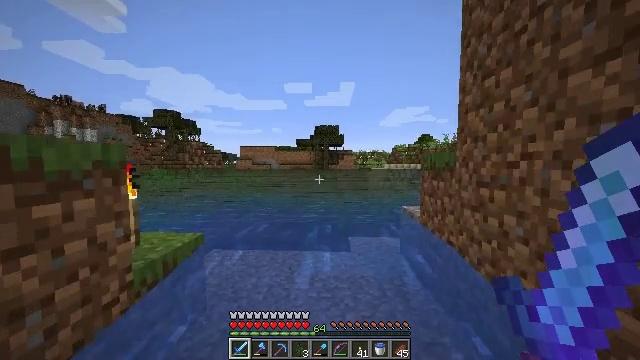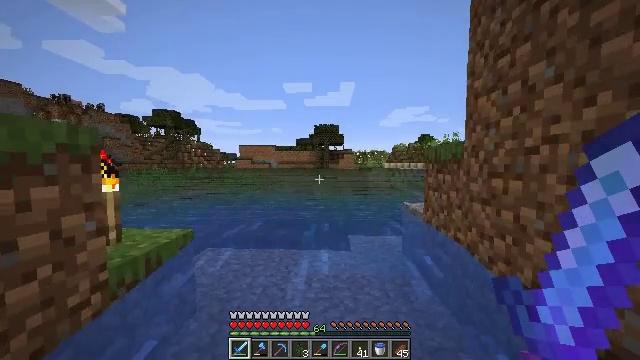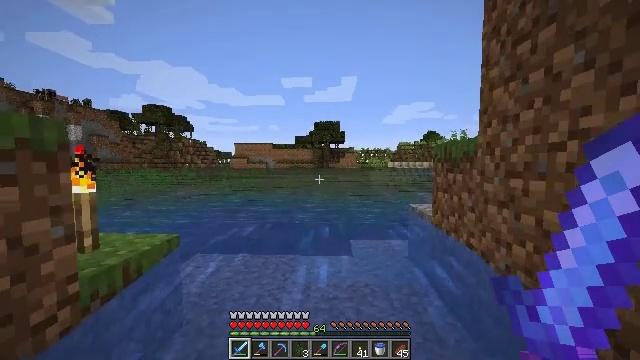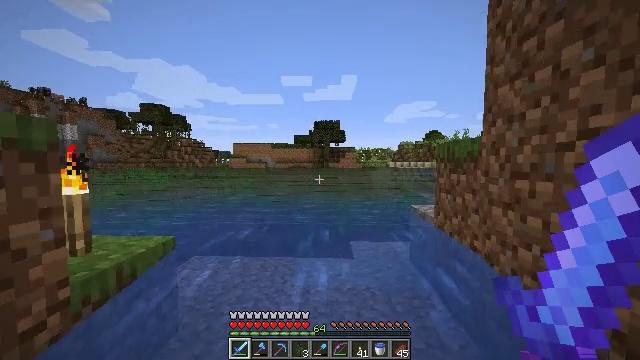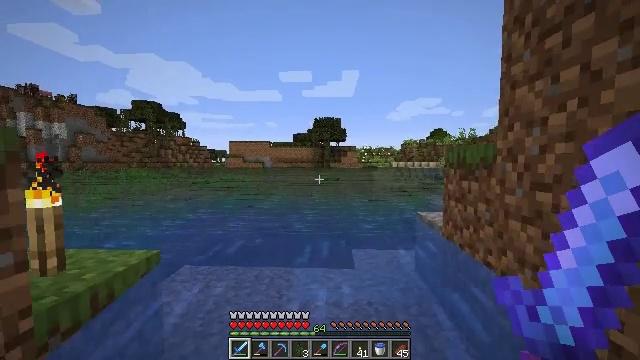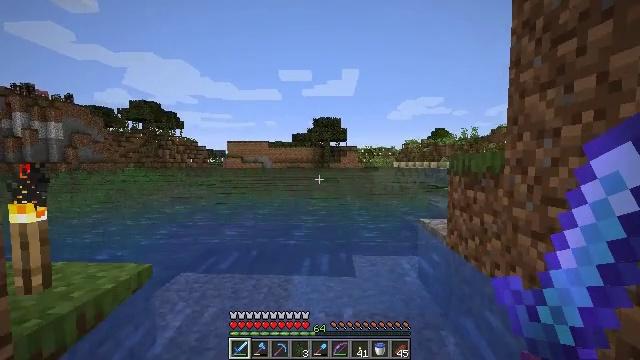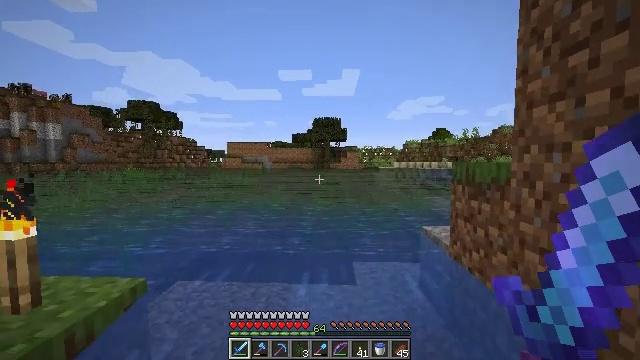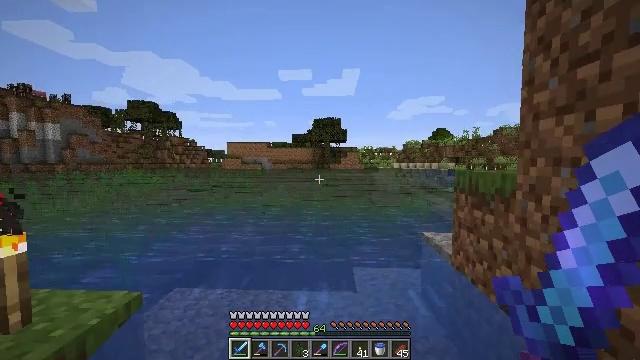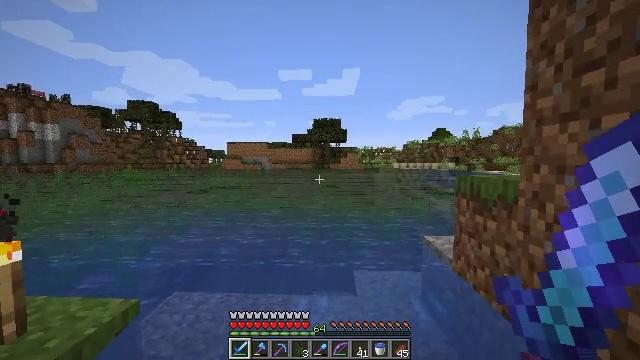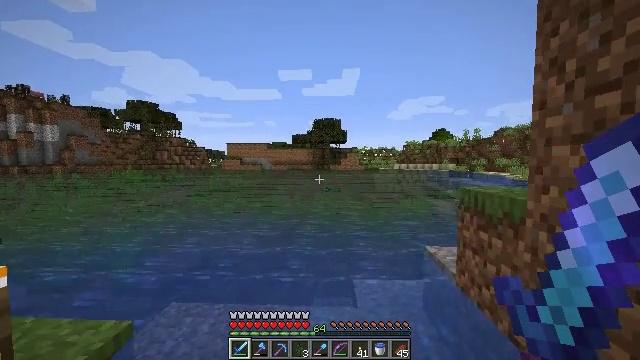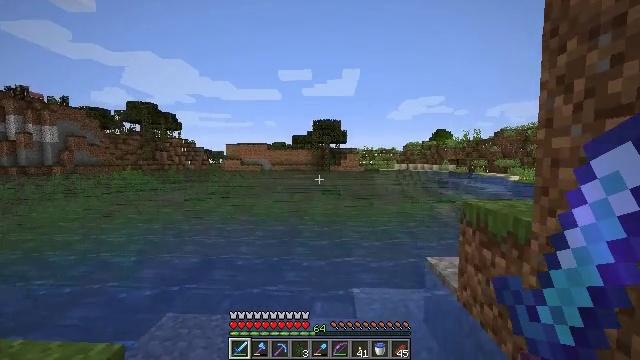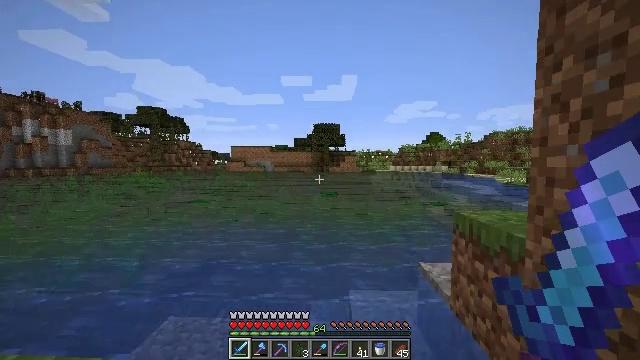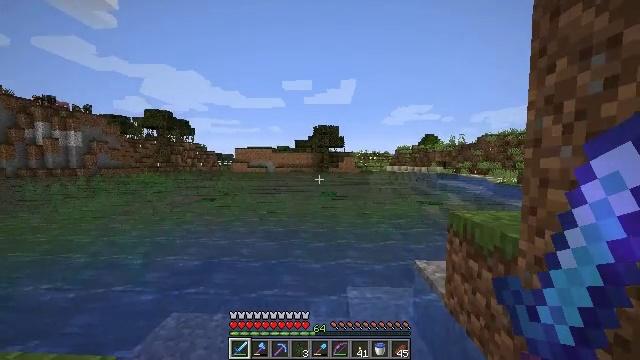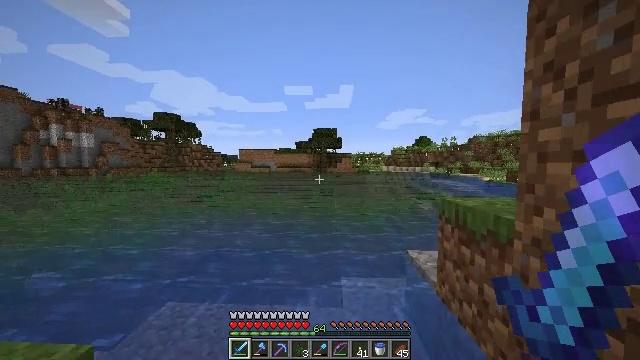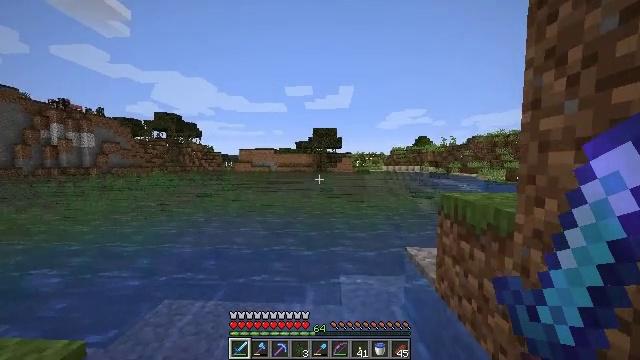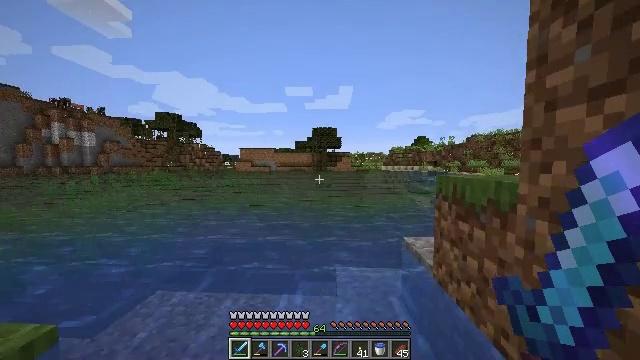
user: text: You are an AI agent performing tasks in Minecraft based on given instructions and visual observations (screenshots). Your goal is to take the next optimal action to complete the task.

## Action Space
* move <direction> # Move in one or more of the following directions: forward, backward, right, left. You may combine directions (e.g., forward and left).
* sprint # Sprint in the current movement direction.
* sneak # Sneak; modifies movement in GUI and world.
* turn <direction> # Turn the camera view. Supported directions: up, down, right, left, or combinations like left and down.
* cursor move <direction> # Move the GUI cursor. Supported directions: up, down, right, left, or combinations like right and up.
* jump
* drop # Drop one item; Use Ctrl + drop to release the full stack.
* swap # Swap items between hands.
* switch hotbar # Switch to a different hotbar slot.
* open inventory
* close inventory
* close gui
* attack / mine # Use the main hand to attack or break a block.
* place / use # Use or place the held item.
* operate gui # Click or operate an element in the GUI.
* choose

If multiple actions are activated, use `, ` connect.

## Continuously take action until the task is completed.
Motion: motion action
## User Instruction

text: Gather melon for food.
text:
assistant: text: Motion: move forward, sprint, jump
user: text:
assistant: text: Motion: move forward, sprint, jump
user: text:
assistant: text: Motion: move forward, sprint, jump
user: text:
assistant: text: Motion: move forward, sprint, jump
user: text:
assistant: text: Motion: move forward, sprint, jump
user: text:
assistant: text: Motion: move forward, sprint, jump
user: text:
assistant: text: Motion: move forward, sprint, jump
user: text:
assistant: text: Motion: move forward, sprint, jump
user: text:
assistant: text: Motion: move forward and move right, sprint, jump
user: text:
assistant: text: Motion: move forward and move right, sprint, jump
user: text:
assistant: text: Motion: move forward and move right, sprint, jump
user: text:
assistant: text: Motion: move forward and move right, sprint, jump
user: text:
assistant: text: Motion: move forward and move right, sprint, jump
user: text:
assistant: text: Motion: move forward and move right, sprint, jump
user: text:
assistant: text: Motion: move forward and move right, sprint, jump
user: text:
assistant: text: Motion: move forward and move right, sprint, jump
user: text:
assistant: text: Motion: move forward and move right, sprint, jump
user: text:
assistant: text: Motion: move forward and move right, sprint, jump
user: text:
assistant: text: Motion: move forward and move right, sprint, jump
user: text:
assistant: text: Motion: move forward and move right, sprint, jump
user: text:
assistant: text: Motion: move forward and move right, sprint, jump
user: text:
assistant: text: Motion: move forward and move right, sprint, jump
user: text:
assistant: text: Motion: move forward, sprint, jump
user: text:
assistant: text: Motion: move forward, sprint, jump
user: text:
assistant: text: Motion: move forward, sprint, jump
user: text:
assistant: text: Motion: move forward, sprint, jump
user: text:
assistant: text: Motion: move forward, sprint, jump
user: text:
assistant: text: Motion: move forward, sprint, jump
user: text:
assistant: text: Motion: move forward, sprint, jump
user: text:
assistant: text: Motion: move forward, sprint, jump